Question: I have created my WP responsive menu and it has several level sub menus, and I want to only show or slideToggle the particular sub-menu when tap or click on it.
I have put the span into the anchor tag to prevent redirecting to URL, so only click or tap on the span will slide the menu.
this is menu structure.
'''
<nav id="nav" class="menu-menu-container" style="display: block;">
<ul id="menu" class="menu">
<li id="menu-item-7" class="menu-item menu-item-type-custom menu-item-object-custom current-menu-item current_page_item menu-item-home menu-item-has-children menu-item-7"><a href="http://localhost/wordpress/">Home<span class="arrow"> </span></a>
<ul class="sub-menu">
<li id="menu-item-8" class="menu-item menu-item-type-post_type menu-item-object-page menu-item-8"><a href="http://localhost/wordpress/sample-page/">Sample Page</a></li>
<li id="menu-item-32" class="menu-item menu-item-type-post_type menu-item-object-page menu-item-has-children menu-item-32"><a href="http://localhost/wordpress/activate/">activate<span class="arrow"> </span></a>
<ul class="sub-menu">
<li id="menu-item-33" class="menu-item menu-item-type-post_type menu-item-object-page menu-item-33"><a href="http://localhost/wordpress/register/">register</a></li>
<li id="menu-item-34" class="menu-item menu-item-type-post_type menu-item-object-page menu-item-has-children menu-item-34"><a href="http://localhost/wordpress/resetpass/">resetpass<span class="arrow"> </span></a>
<ul class="sub-menu">
<li id="menu-item-37" class="menu-item menu-item-type-post_type menu-item-object-page menu-item-37"><a href="http://localhost/wordpress/forgotpass/">forgotpass</a></li>
<li id="menu-item-38" class="menu-item menu-item-type-post_type menu-item-object-page menu-item-38"><a href="http://localhost/wordpress/activate/">activate</a></li>
<li id="menu-item-39" class="menu-item menu-item-type-post_type menu-item-object-page menu-item-39"><a href="http://localhost/wordpress/logout/">logout</a></li>
</ul>
</li>
</ul>
</li>
</ul>
</li>
<li id="menu-item-10" class="menu-item menu-item-type-post_type menu-item-object-page menu-item-10"><a href="http://localhost/wordpress/member/">member</a></li>
<li id="menu-item-36" class="menu-item menu-item-type-post_type menu-item-object-page menu-item-36"><a href="http://localhost/wordpress/login/">login</a></li>
</ul>
</nav>
'''
'''
$('.menu > li.menu-item-has-children > a').append('<span class="arrow"> </span>');
$('.sub-menu li.menu-item-has-children > a').append('<span class="arrow"> </span>');
$('.menu > li.menu-item-has-children > a > span.arrow').click(function(){
var txt = $(this).text() == ' ' ? ' ' : ' ';
$(this).text(txt);
$('.menu > li > .sub-menu').slideToggle('fast');
if ($(this).text() == ' ') {
setTimeout(function(){
$('.menu > li > .sub-menu').removeAttr('style');
},1000);
} else {
}
return false;
});
'''
for 2nd sub-menu.
'''
$('.sub-menu li.menu-item-has-children > a > span.arrow').click(function(){
var txt = $(this).text() == ' ' ? ' ' : ' ';
$(this).text(txt);
$('.sub-menu > li > .sub-menu').slideToggle('fast');
if ($(this).text() == ' ') {
setTimeout(function(){
$('.sub-menu > li > .sub-menu').removeAttr('style');
},1000);
} else {
}
return false;
});
'''
So for 3rd and so on.....
'''
$('.sub-menu .sub-menu li.menu-item-has-children > a > span.arrow').click(function(){..
...
'''

you can see what I have tried using this method I have to make this rules for every single selector.
so I don't want this, is there any way I can do this all by only just in single click handler, so I when only user click or tap on the particular sub-menu the only that menu will slide or toggle.
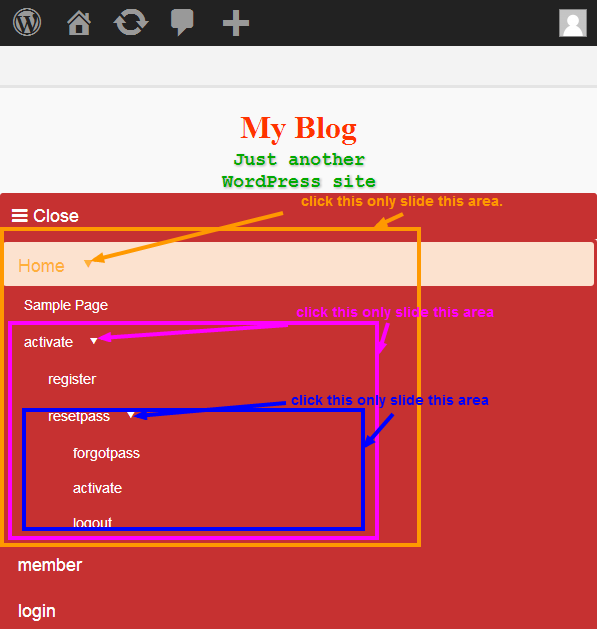
Answer: Few solutions.
- build 2 menus - mobile and desktop (mobile with nolink# for collapse events) this menus dysplays based on screen size- Prevent default via JS, but u loss links functional- But i recommend build your walker for this menu based on bootstrap. Here the walker
<URL>
(About walkers: <URL>